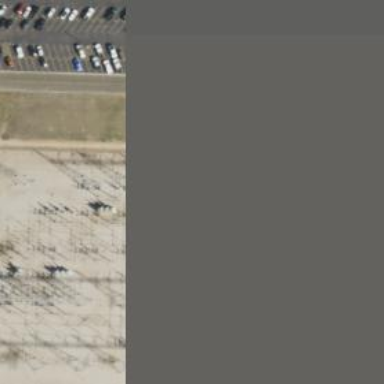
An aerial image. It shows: Switch used for power control.